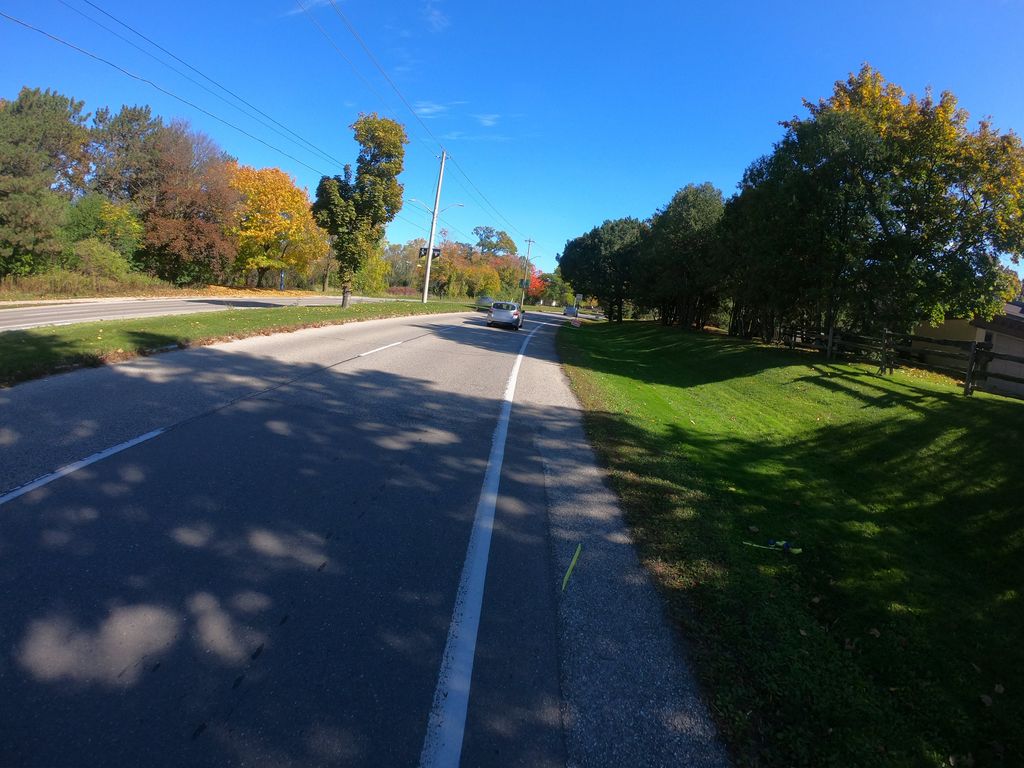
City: kitchener-waterloo